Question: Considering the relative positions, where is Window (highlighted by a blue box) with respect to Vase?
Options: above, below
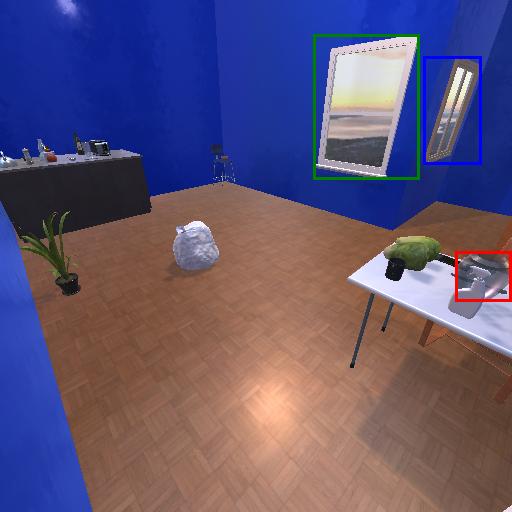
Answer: above